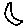
Label: moon